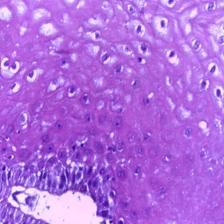
Diagnosis: Normal